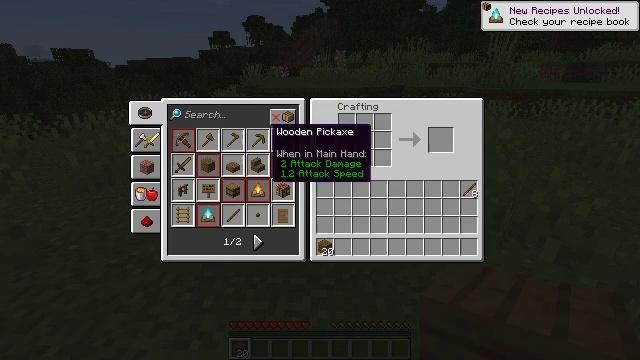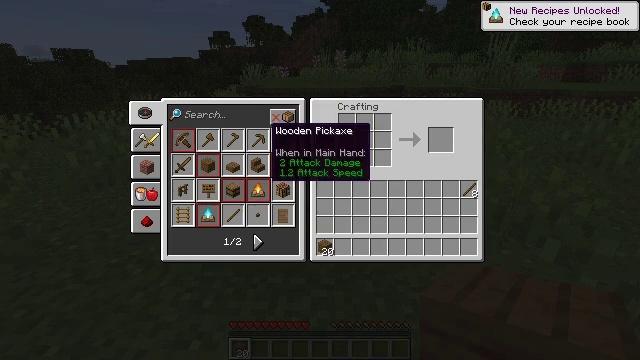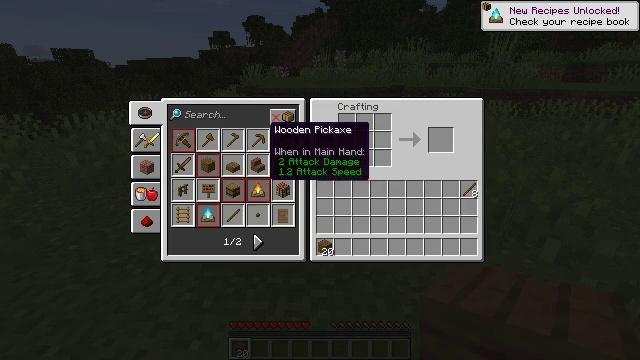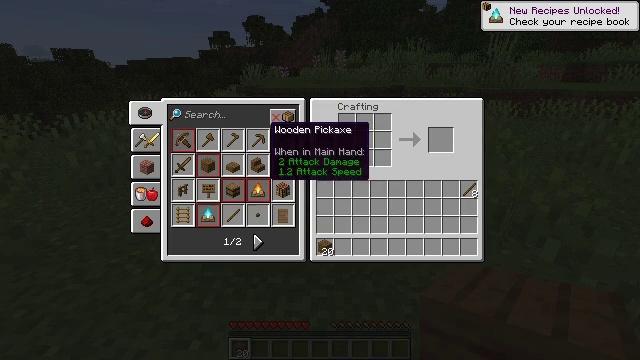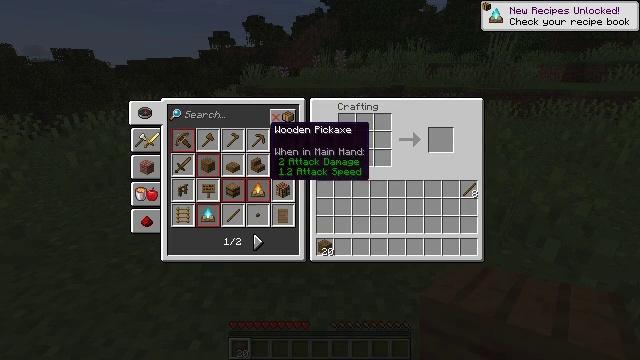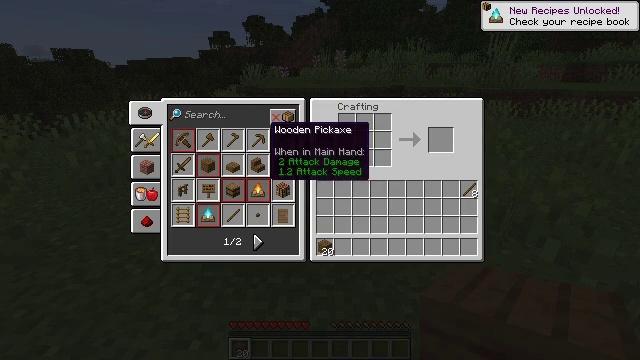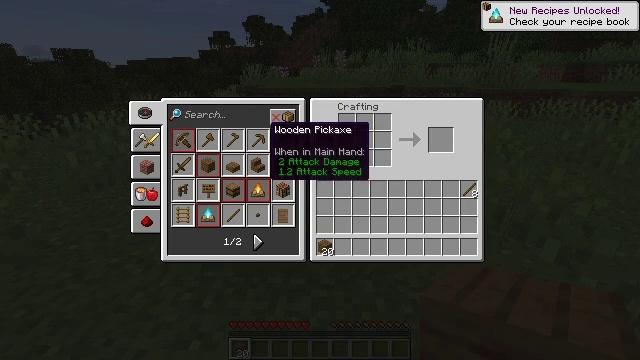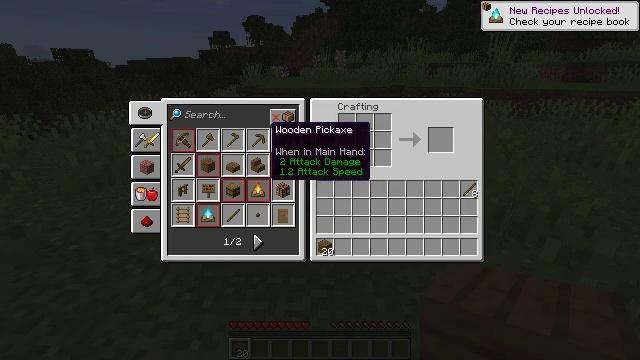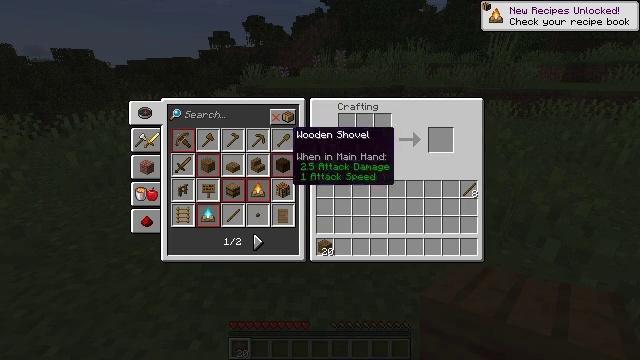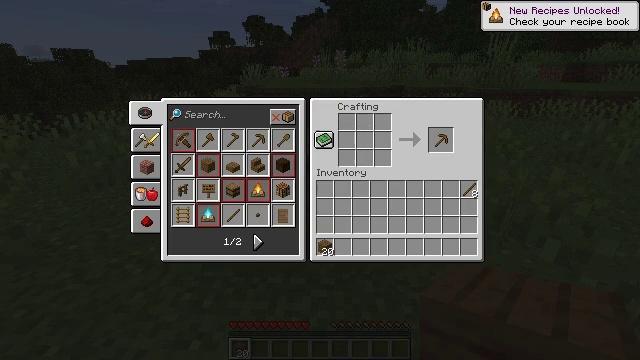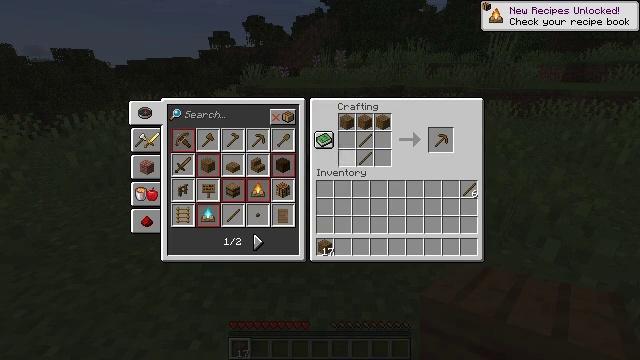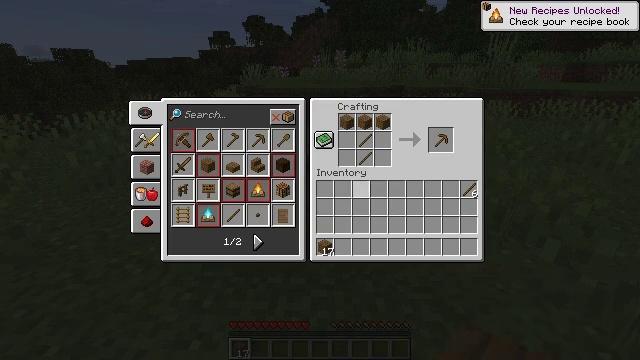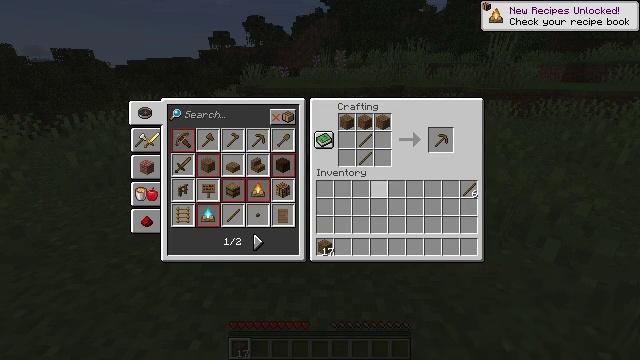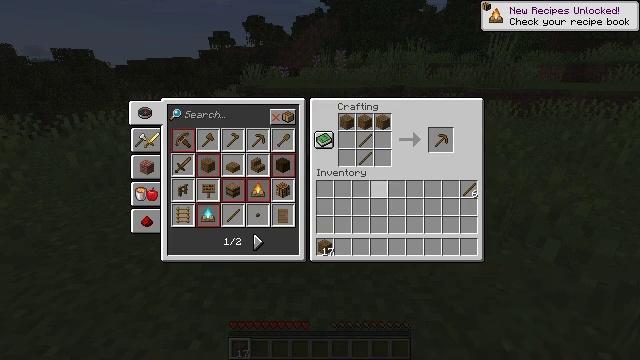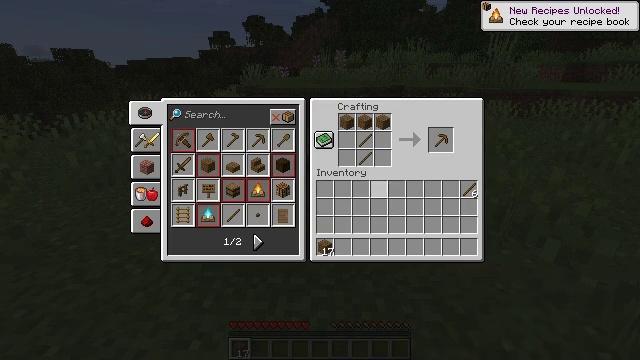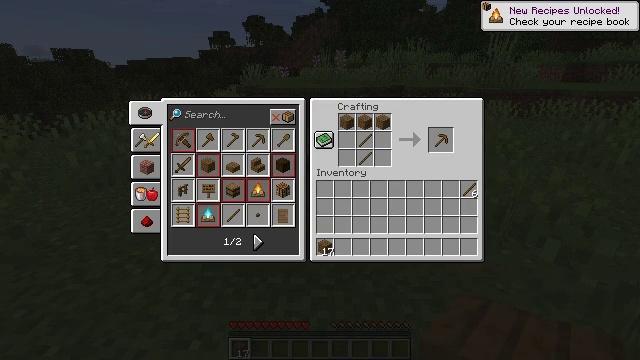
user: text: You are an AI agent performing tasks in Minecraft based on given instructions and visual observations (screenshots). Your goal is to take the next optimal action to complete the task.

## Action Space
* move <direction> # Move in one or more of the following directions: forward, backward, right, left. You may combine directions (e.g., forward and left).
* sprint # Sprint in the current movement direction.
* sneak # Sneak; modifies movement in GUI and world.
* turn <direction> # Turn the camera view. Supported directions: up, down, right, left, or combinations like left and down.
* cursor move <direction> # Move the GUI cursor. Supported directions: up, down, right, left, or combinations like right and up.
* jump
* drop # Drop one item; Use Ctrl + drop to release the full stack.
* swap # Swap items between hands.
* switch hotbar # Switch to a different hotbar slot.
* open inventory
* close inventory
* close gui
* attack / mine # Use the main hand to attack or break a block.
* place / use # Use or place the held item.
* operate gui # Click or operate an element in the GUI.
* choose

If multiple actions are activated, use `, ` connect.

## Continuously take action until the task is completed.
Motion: motion action
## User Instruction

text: Recycle the crafting table.
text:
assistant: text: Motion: no_op
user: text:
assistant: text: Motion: no_op
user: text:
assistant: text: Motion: no_op
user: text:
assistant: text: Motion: attack / mine
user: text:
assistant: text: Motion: attack / mine
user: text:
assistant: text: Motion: attack / mine
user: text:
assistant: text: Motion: no_op
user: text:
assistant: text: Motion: turn right
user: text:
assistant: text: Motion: turn right
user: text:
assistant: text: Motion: turn right and down
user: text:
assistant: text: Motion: turn right and down
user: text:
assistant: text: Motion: no_op
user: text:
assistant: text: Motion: no_op
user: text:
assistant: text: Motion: no_op
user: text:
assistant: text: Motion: turn up
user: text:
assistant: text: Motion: turn up
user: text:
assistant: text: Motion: no_op
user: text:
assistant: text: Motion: no_op
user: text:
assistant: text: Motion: no_op
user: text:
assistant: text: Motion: no_op
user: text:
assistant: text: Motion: no_op
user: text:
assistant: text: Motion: no_op
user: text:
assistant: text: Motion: no_op
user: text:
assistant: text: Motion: no_op
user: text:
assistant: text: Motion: no_op
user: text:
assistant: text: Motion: no_op
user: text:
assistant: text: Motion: no_op
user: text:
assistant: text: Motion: no_op
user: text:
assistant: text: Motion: no_op
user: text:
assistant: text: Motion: no_op